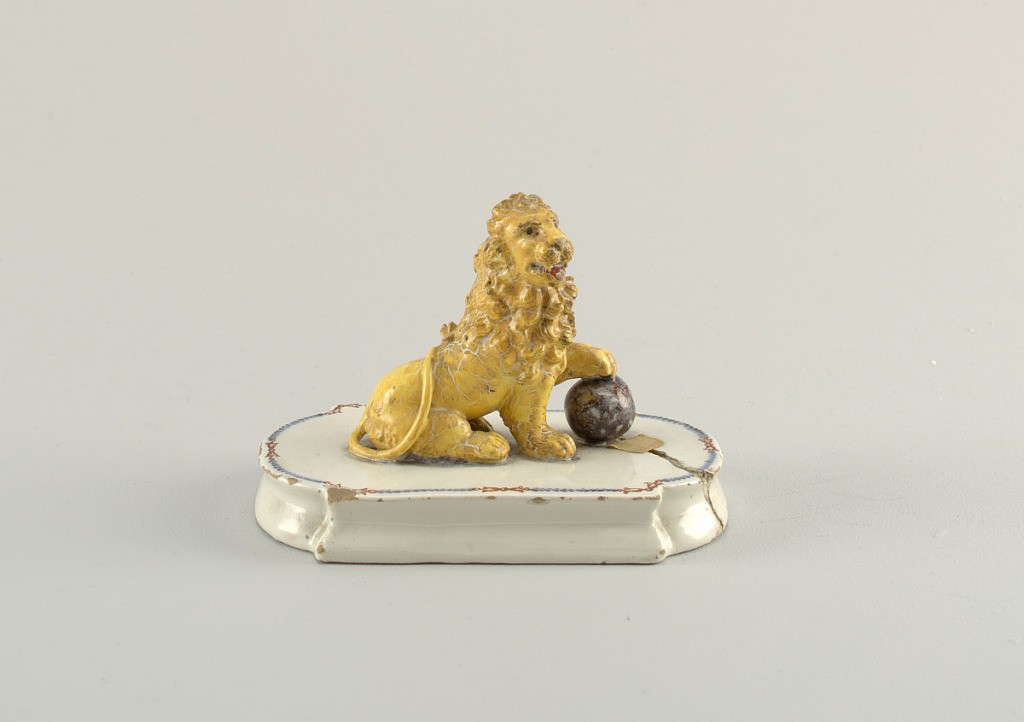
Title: Figure
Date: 18th century
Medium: Glazed earthenware
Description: Lion with ball on low base.